Question: I am trying to list some items in a way very similar to Play Store, currently I am using a Webview and managed to do something similar looking, but performance wise it is very slow.
I'm wondering if Play Store also uses a Webview and gets data from a mobile website like I did, or Play Store uses some sort of widget/view/component to achieve this task, possibly natively. It seems on slow or zero internet connection, the application frames+names are still displayed, and only the images do a lazy load, possibly contributing to much smoother application performance while still capable of listing lots of apps on scrooldown. Here is the Play Store page I'm trying to emulate on my application:

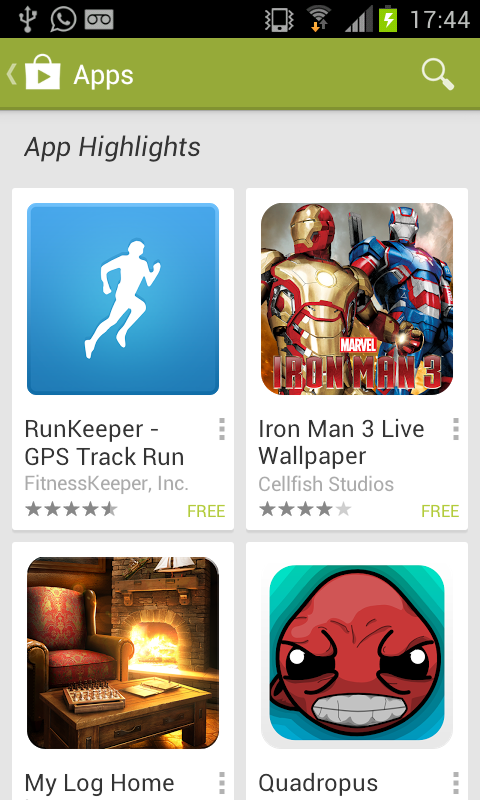
Answer: There is a <URL> that explains the theory behind the new Google Play design. No code though. But it is very interesting.
Basically they are using Cards as their main building blocks.

Cards are organized into clusters.

And everythings rests on top of a Canvas.

You can check out the presentation slides <URL>.